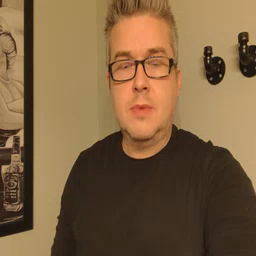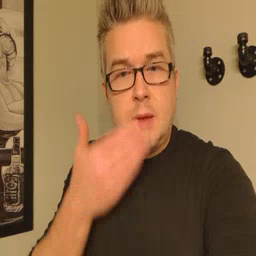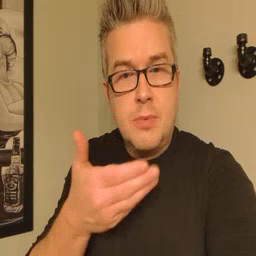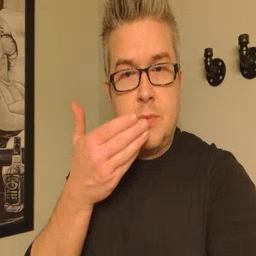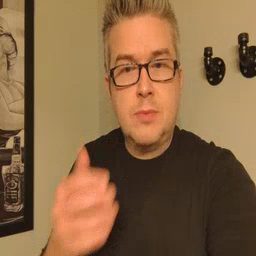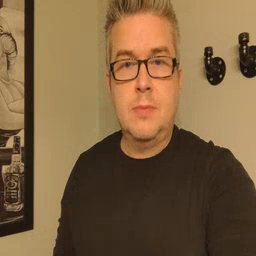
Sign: cereal